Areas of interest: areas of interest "Museum"
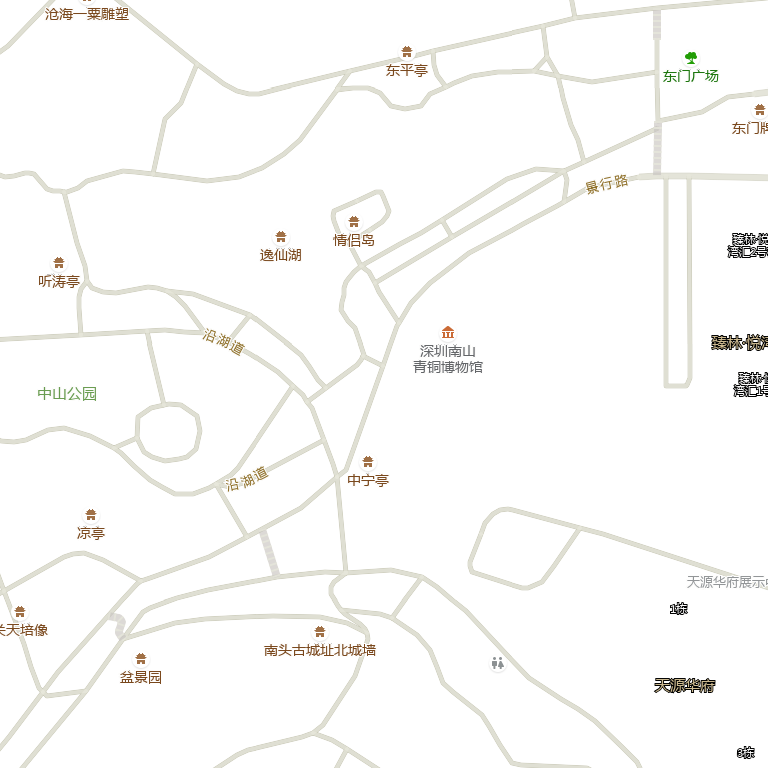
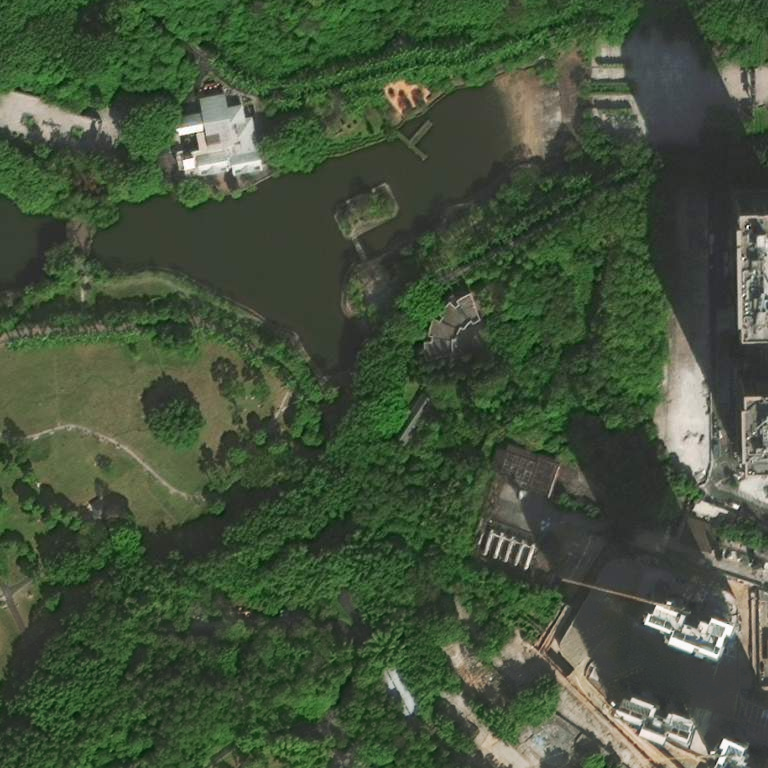